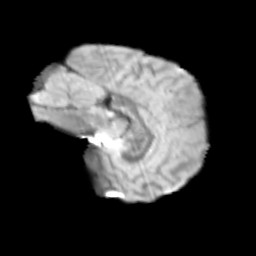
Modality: T2w
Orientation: sagittal
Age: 11
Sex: male
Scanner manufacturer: siemens
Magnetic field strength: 3 T
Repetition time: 3.8 s
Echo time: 0.07 s